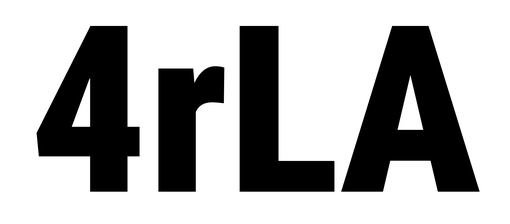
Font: Roboto_Condensed_Black